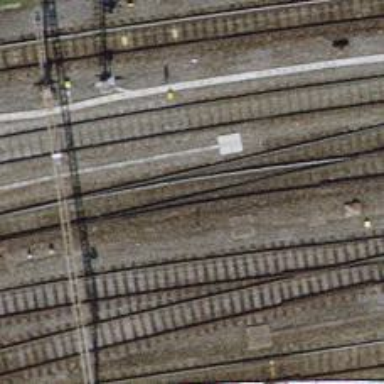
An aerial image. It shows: Rail yard with electrified contact lines for the railway.